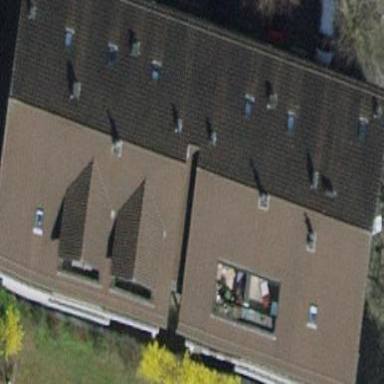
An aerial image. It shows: Gabled roof adorns the apartments building.